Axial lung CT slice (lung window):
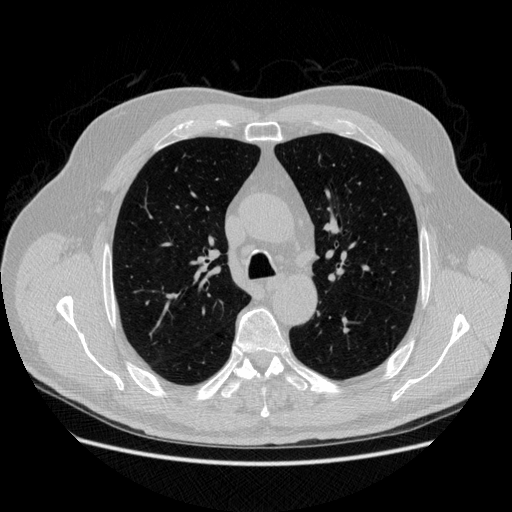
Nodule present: no